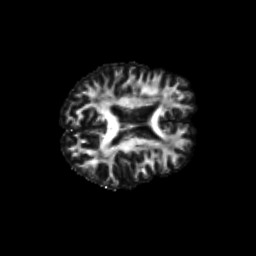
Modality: FA
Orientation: axial
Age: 32
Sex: female
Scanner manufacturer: siemens
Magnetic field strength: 3 T
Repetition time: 8.6 s
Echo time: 0.095 s